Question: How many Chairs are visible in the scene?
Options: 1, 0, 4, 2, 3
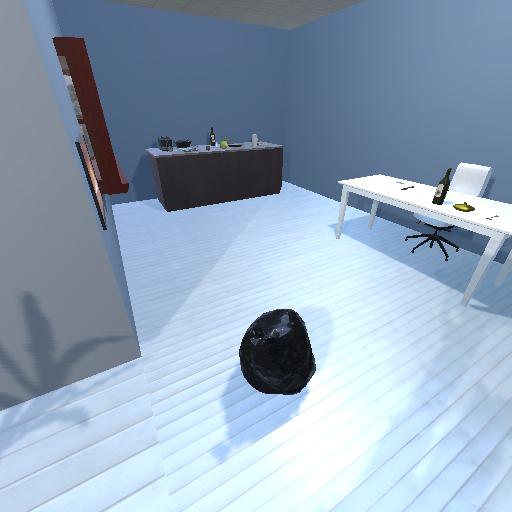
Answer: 1